Question: Given the following four-coloring problem graph, where part of the region has been pre-colored, how many coloring combinations are there for the remaining region?
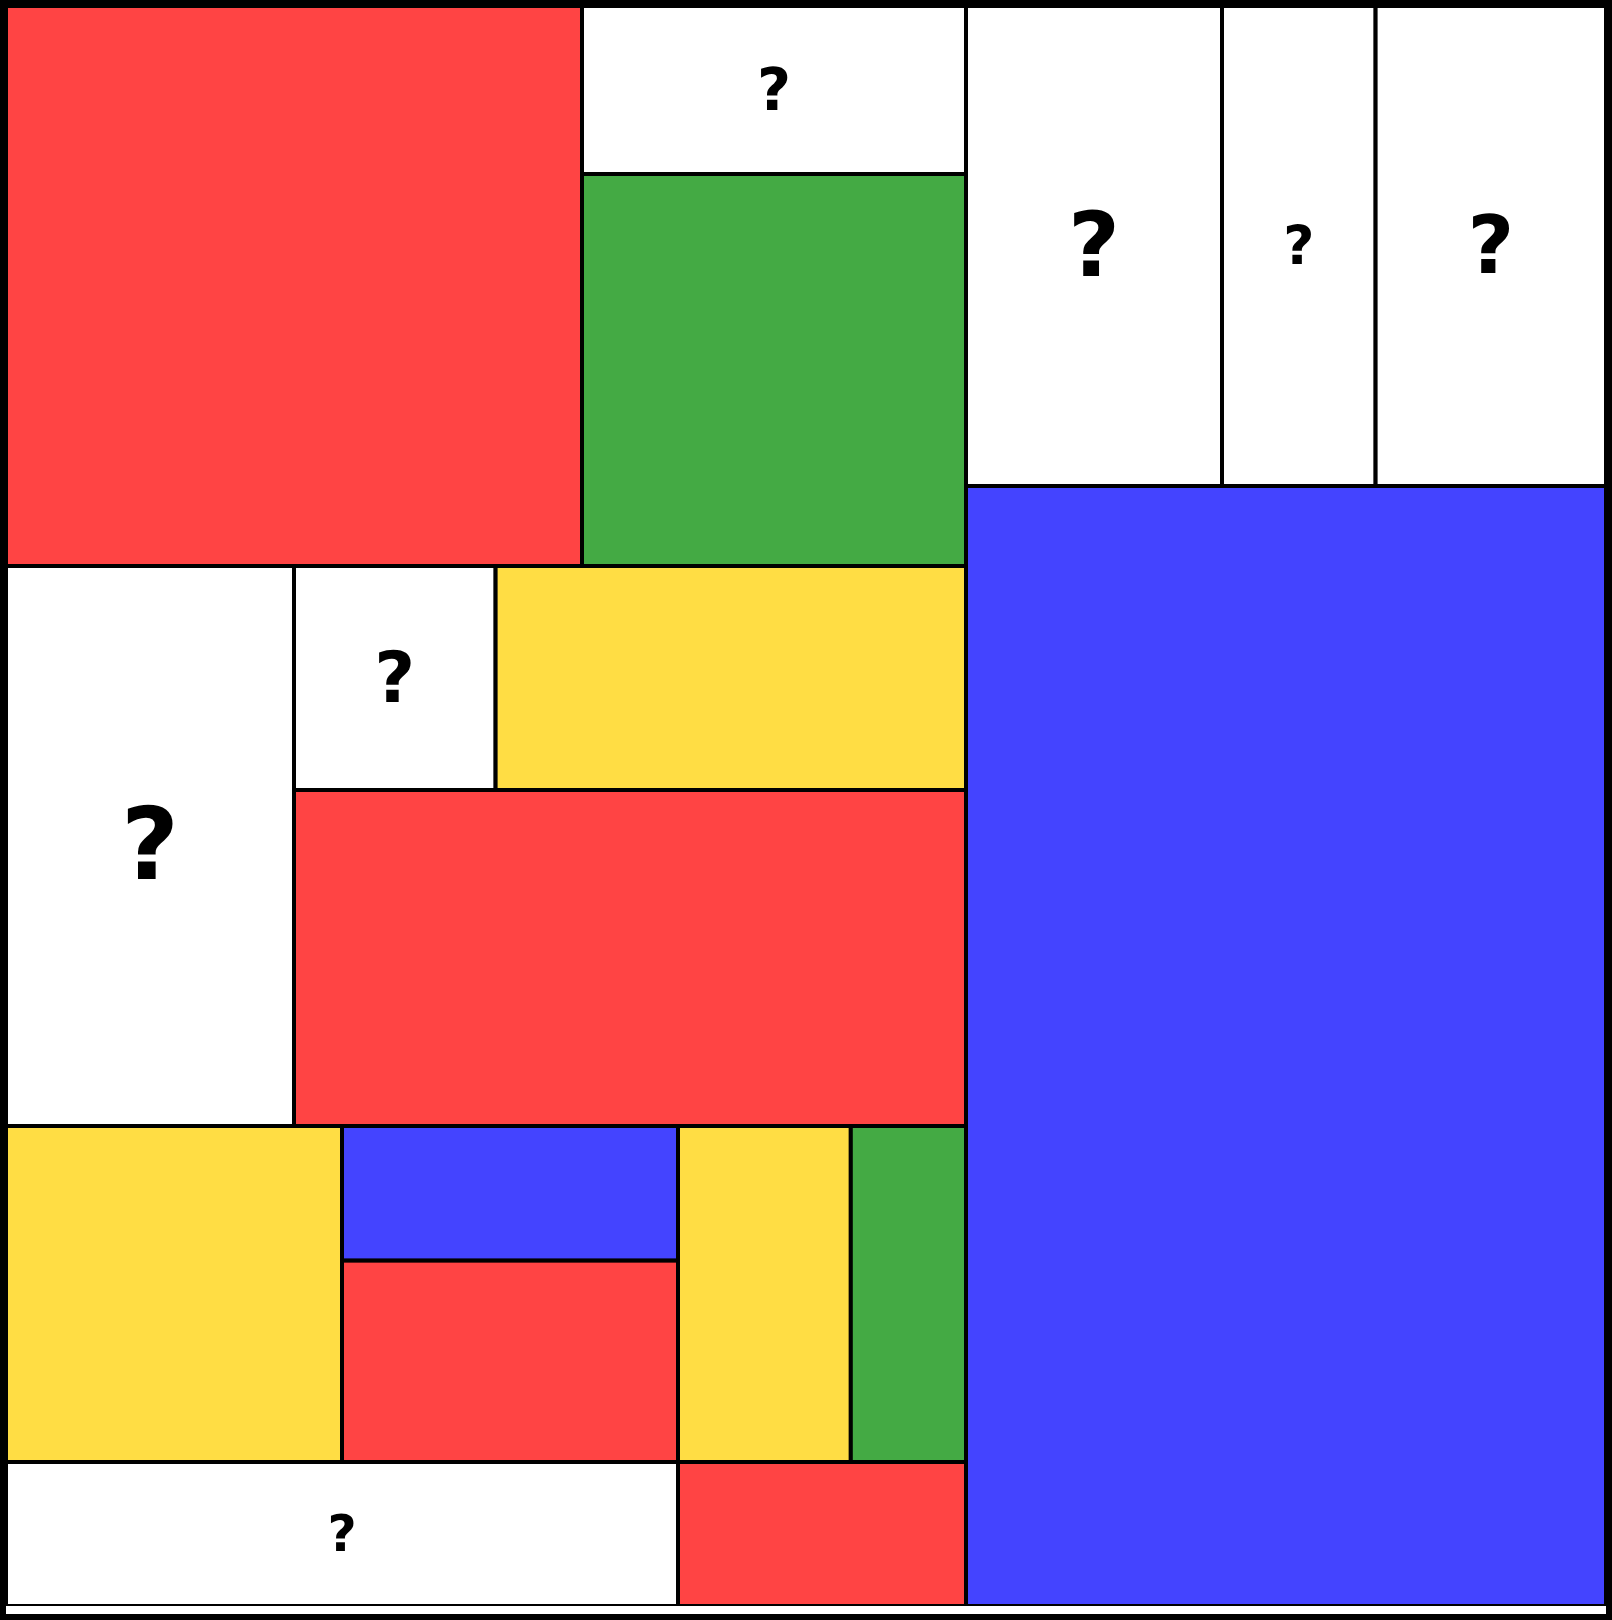
Answer: 39